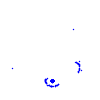
Particle: kaon